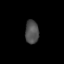
Tissue: lung
Cell type: Endothelial cells
Senescence score: 0.5648
Nuclear area (px): 309
Mean DAPI intensity: 79.544